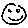
Label: smiley face